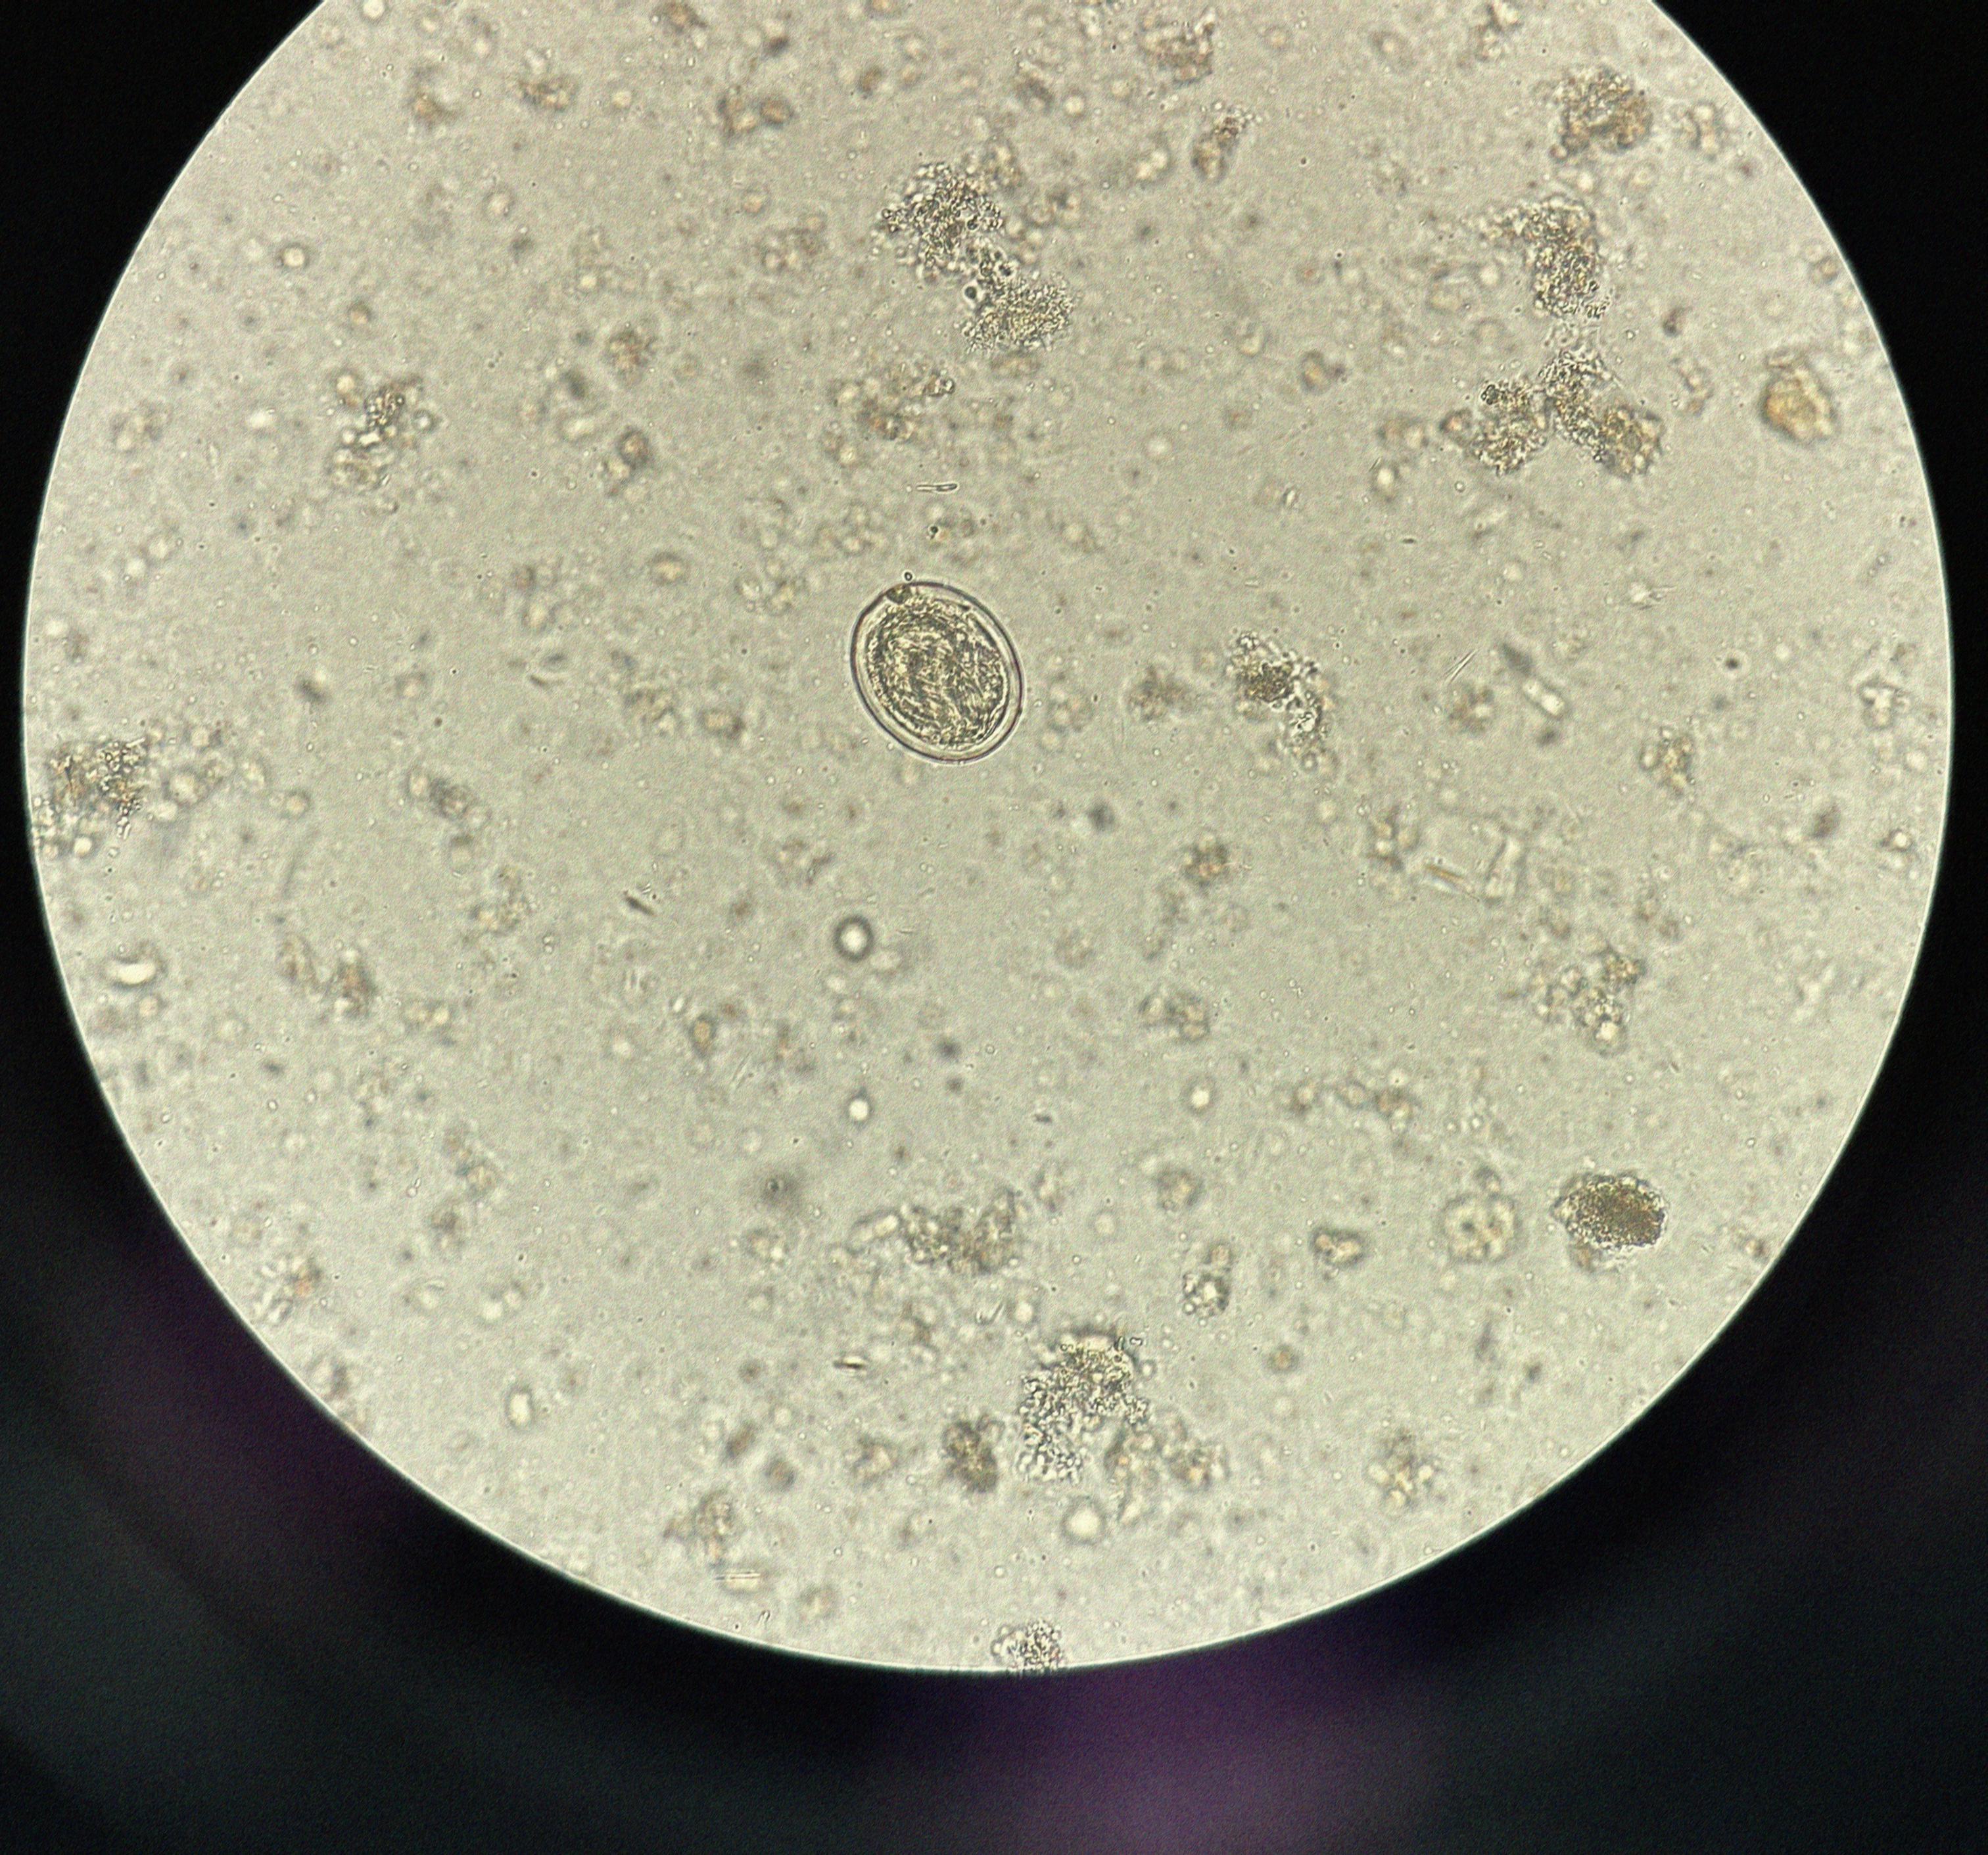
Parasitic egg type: Ascaris lumbricoides